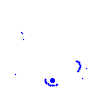
Particle: electron